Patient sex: M
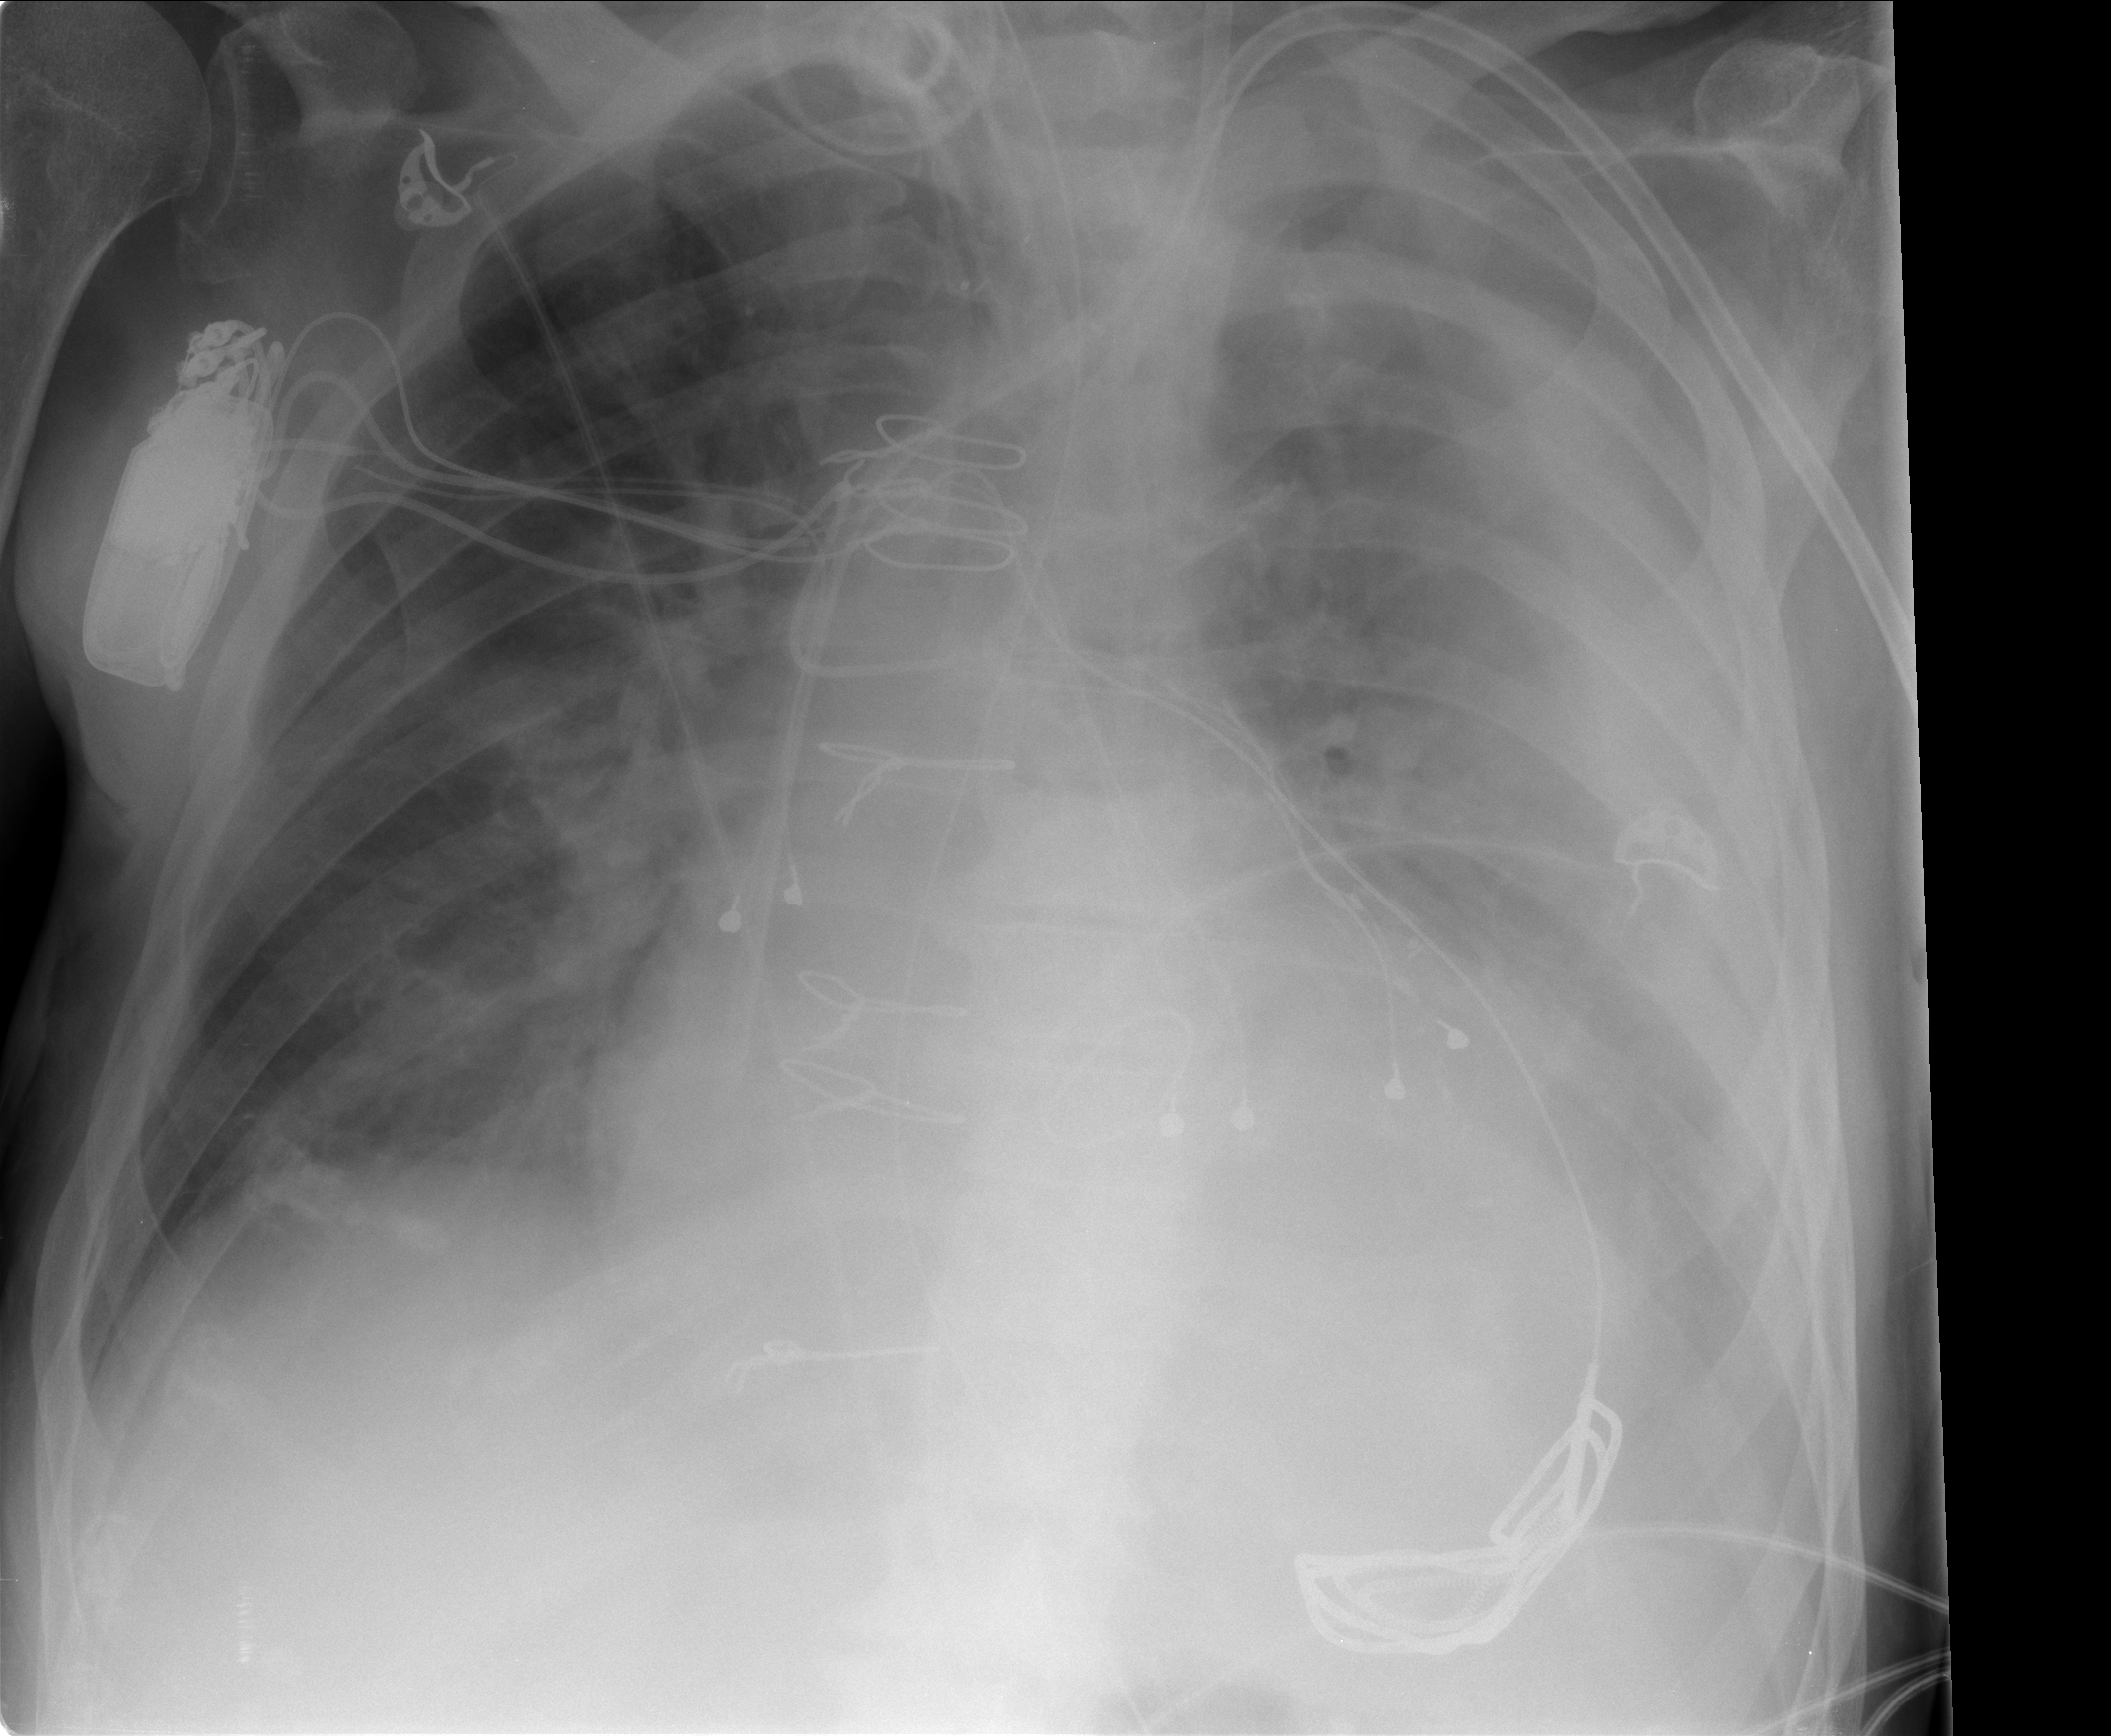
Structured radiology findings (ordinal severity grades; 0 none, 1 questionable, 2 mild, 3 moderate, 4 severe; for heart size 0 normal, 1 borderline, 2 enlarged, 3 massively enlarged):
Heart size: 2
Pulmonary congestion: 2
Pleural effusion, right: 0
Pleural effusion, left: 2
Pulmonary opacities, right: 2
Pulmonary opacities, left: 2
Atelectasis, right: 1
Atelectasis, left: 2